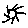
Label: sun